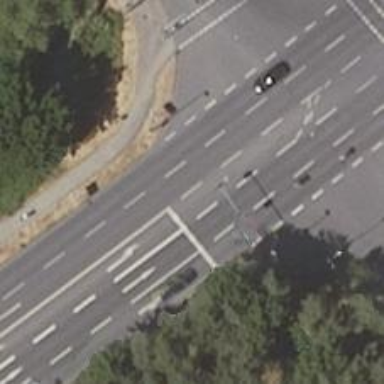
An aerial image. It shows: Road with traffic signals.